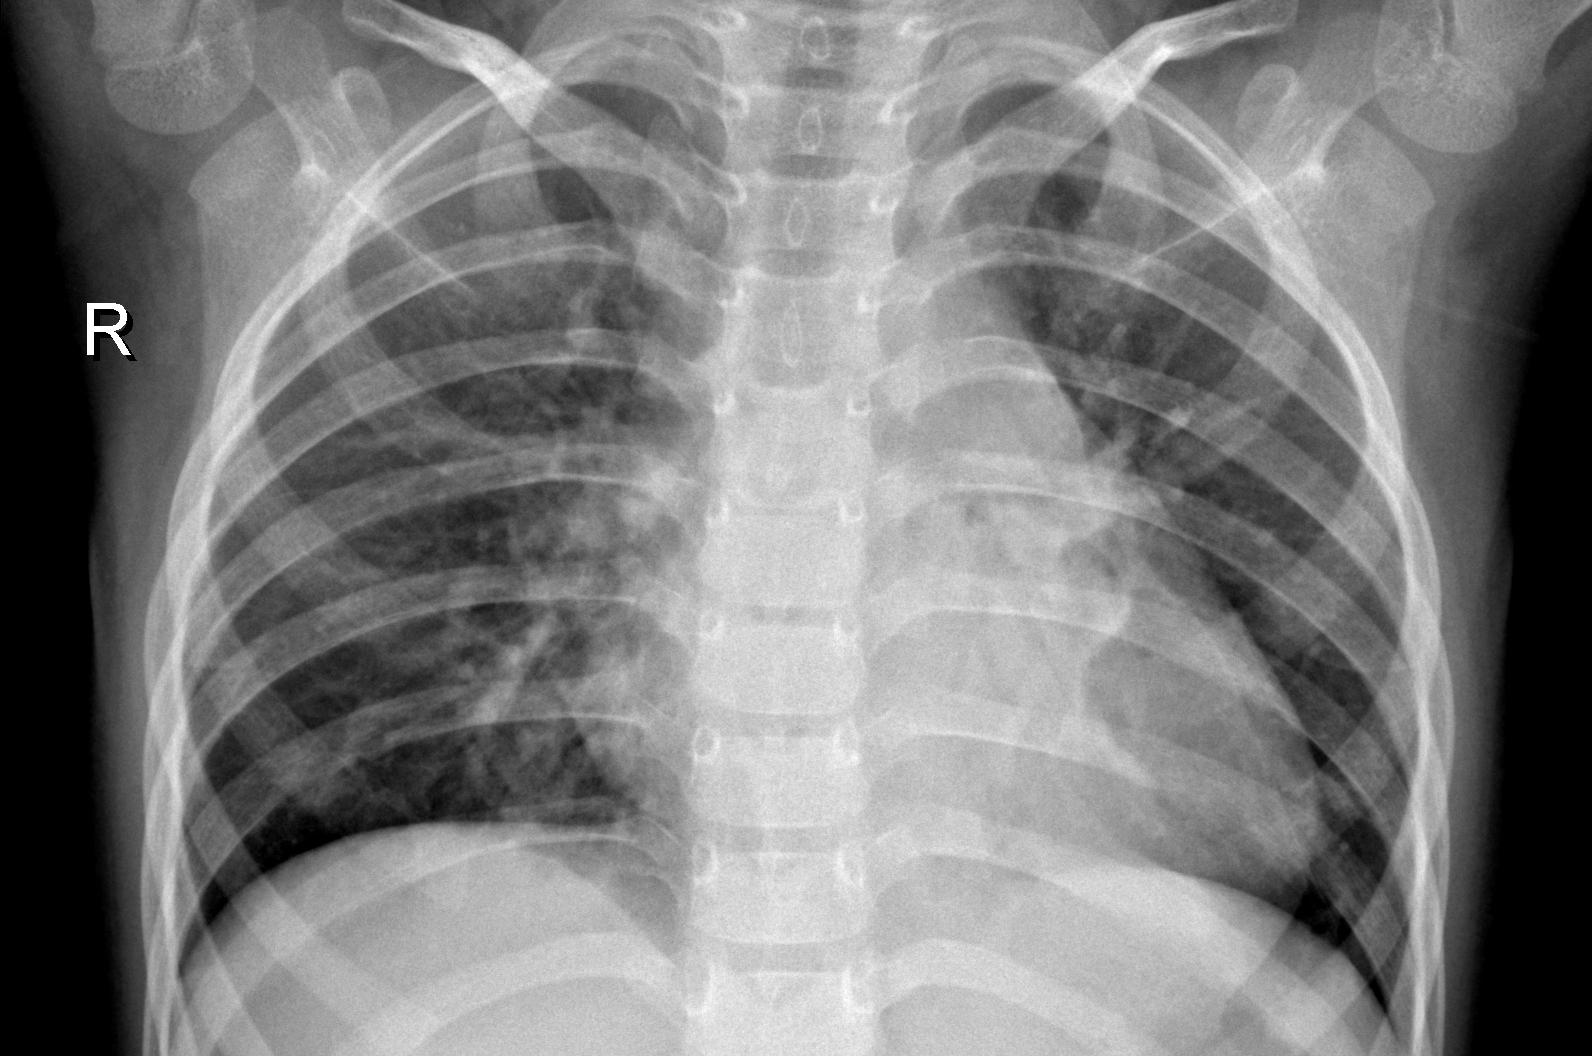
Diagnosis: PNEUMONIA